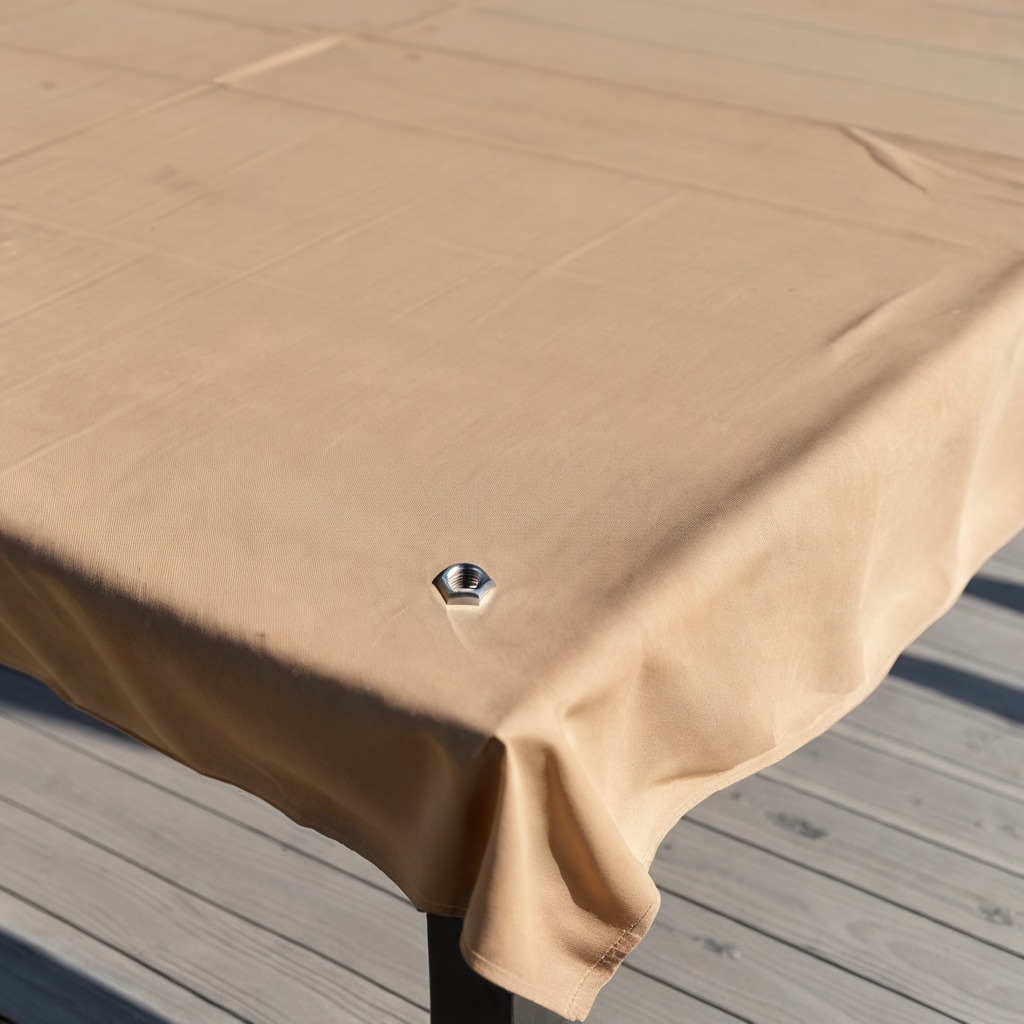
A metal nut is lying on a wooden table in an outdoor workshop.